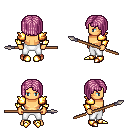
a pixel art fantasy rpg character, male body template, human, tanned skin, gold arm armor, white pants, pink pageboy hairstyle, gold boots, spear, four views (front, back, left, right), 2x2 character sprite sheet, small pixel art, hard edges, no anti-aliasing